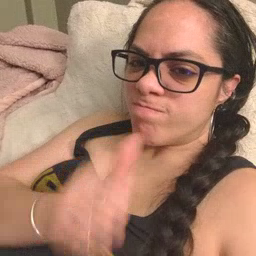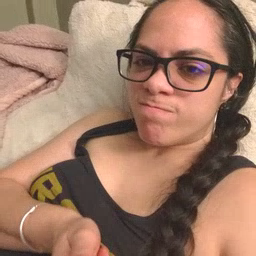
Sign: not